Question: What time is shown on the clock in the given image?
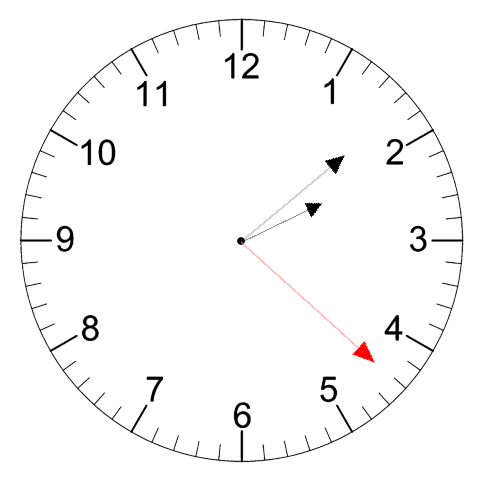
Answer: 02:08:22